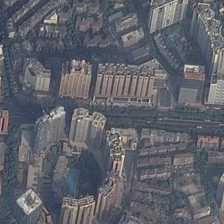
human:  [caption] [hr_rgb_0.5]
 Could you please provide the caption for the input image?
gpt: the circle commercial is opposite to some high rise buildings on either side of the road .

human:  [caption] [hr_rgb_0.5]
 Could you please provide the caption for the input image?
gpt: the circular commercial is opposite to some high rise buildings on either side of the road .

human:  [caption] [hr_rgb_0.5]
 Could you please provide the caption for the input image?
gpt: five high rise buildings make up a circle at a corner of the cross .

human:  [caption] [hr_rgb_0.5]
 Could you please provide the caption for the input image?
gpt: several edifices surrounds as a circle in this commercial area .

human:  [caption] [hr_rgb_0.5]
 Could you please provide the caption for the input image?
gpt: many commercial tall buildings are in a commercial area .